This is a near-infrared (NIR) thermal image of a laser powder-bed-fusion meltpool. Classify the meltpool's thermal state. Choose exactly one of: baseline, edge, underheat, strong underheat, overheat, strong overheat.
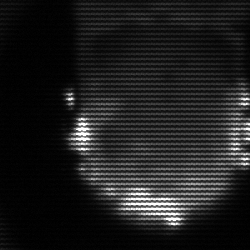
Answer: baseline